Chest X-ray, PA view. Patient: 73 years old, sex M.
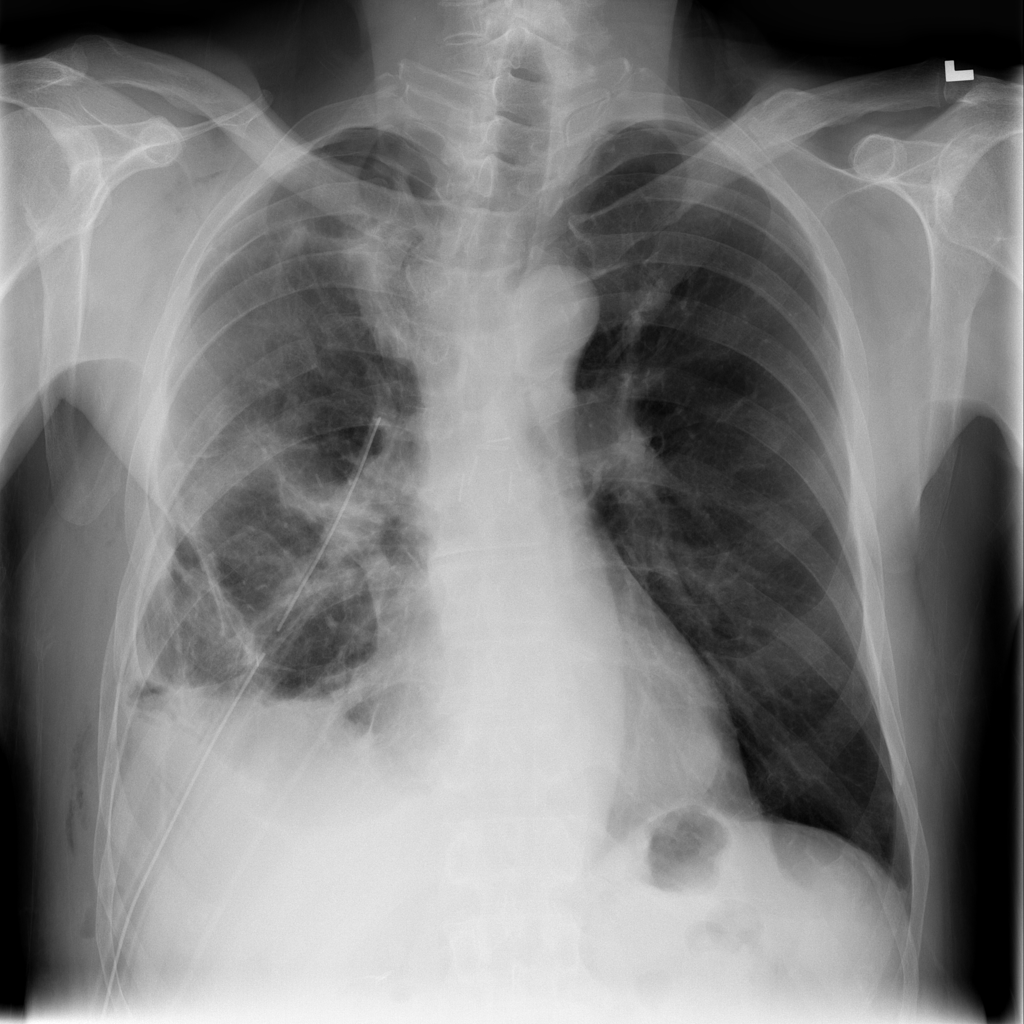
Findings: Atelectasis, Emphysema